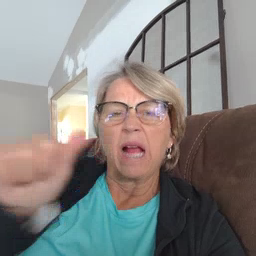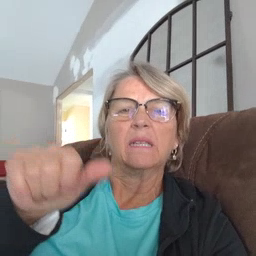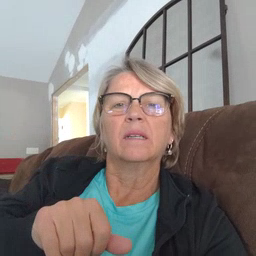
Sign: any